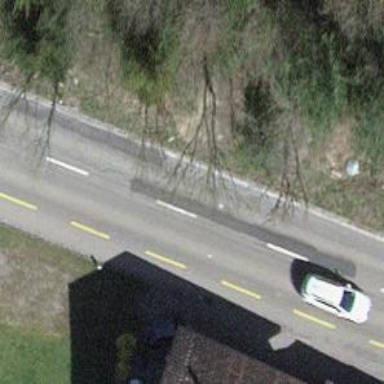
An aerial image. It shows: Secondary road with asphalt surface. There is dedicated cycle lane on the left side.